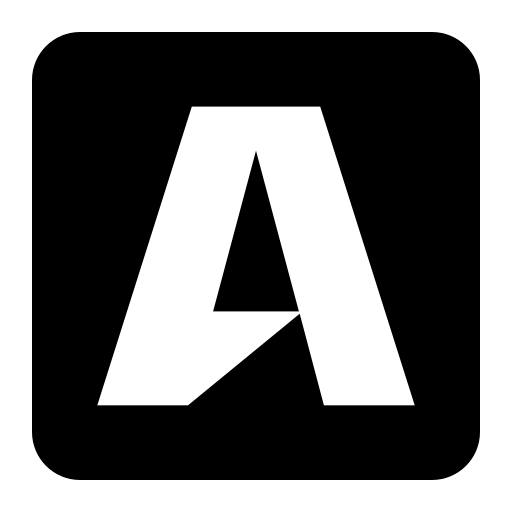
Tags: icon, FontAwesome, fa-icon, brand, buysellads